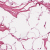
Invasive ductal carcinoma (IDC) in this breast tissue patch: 0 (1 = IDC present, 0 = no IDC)